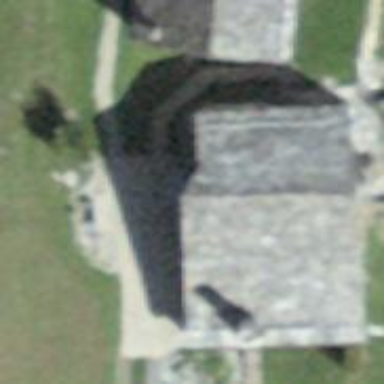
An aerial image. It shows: Gabled house with the roof oriented across.